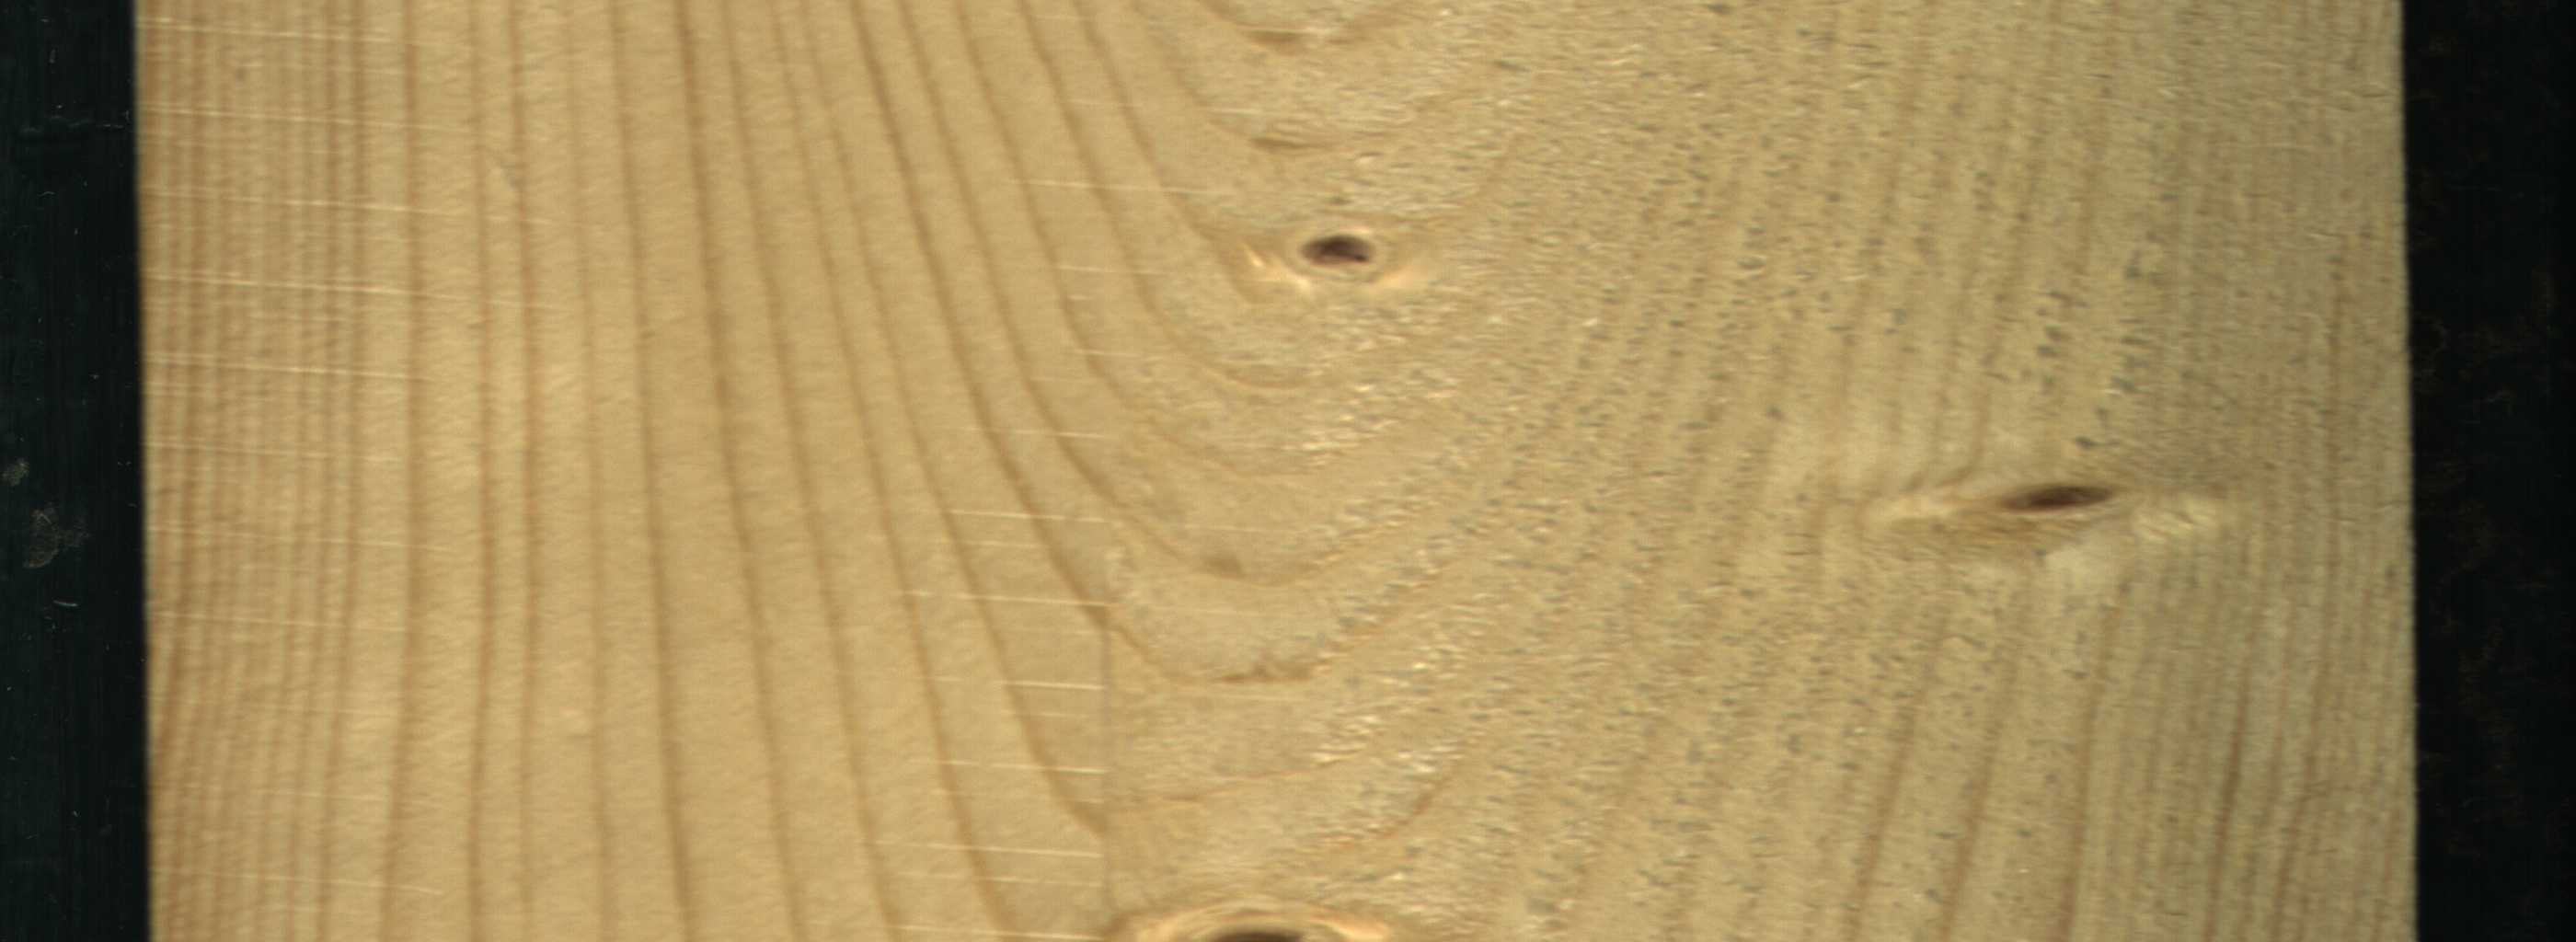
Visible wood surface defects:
Live_Knot
Live_Knot
Live_Knot